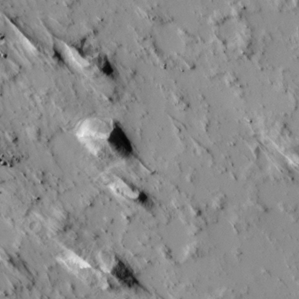
Label: non_frost